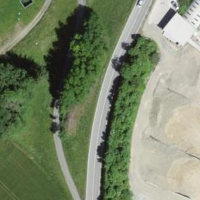
EUNIS habitat code: 55
Species observed at this site:
Pholidoptera griseoaptera
Chamaenerion dodonaei
Gryllus campestris